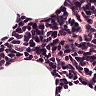
Metastatic tissue present: no